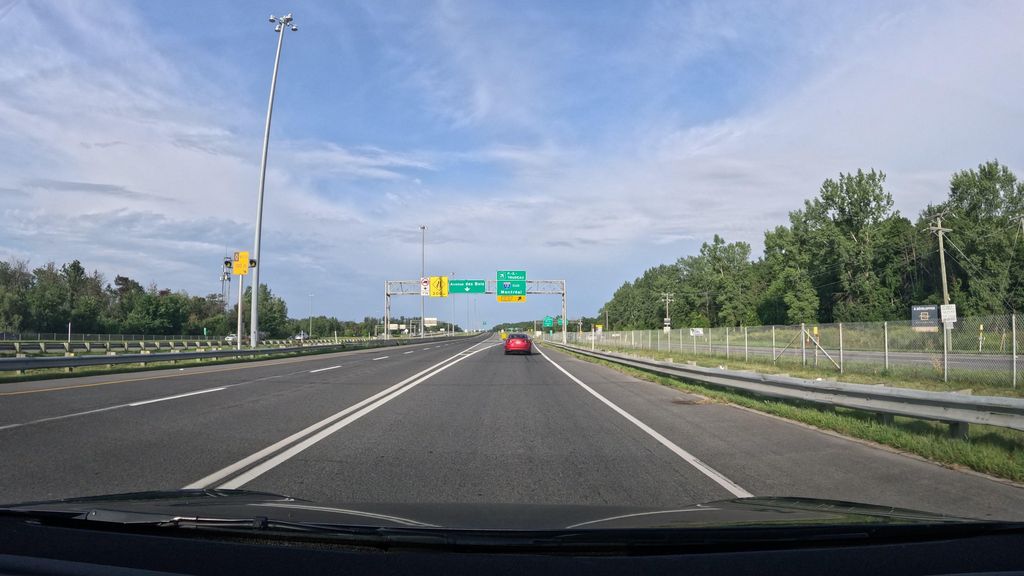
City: montreal